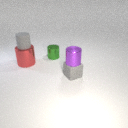
small gray rubber cylinder above large red metal cylinder